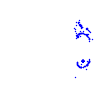
Particle: pion